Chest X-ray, PA view. Patient: 65 years old, sex F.
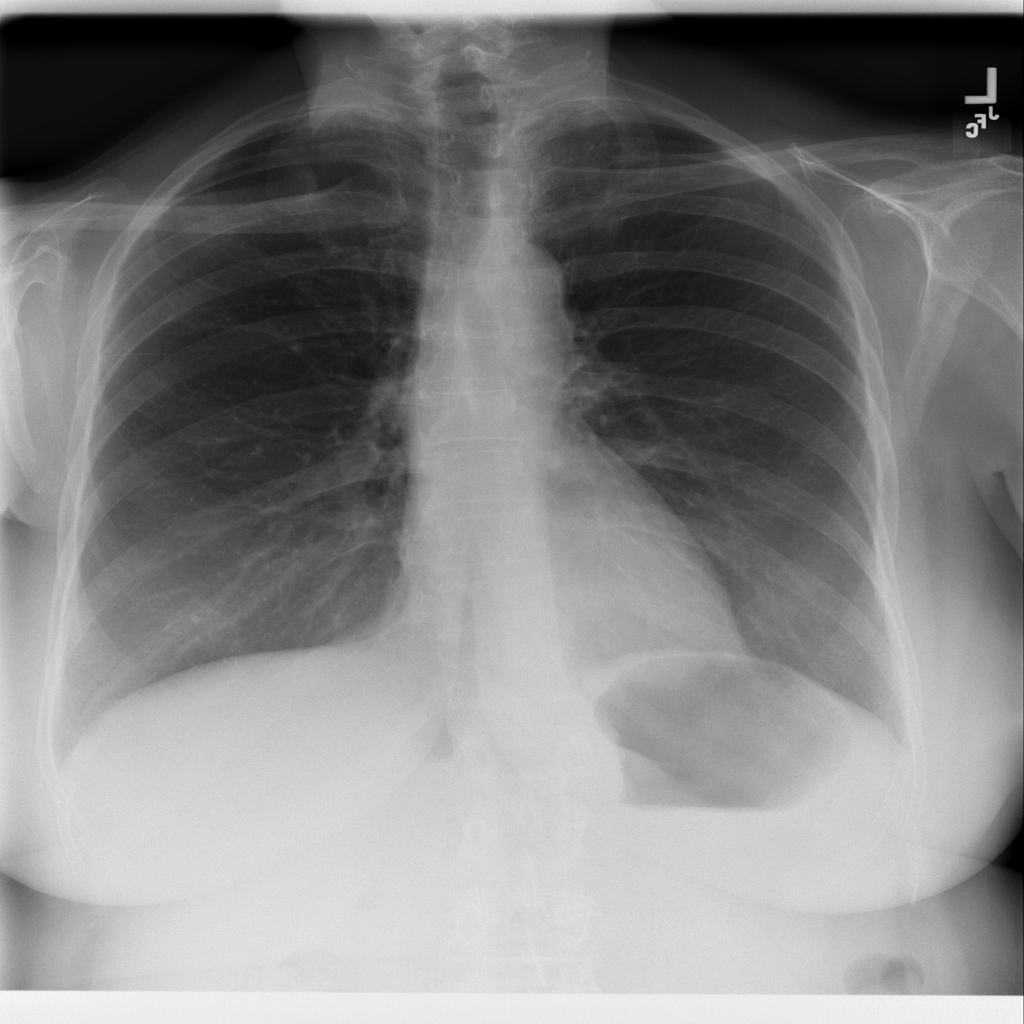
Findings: No Finding